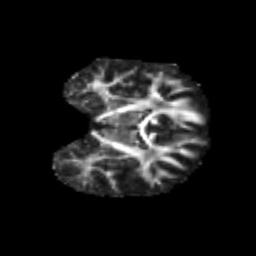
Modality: FA
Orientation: coronal
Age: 21
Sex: female
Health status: healthy